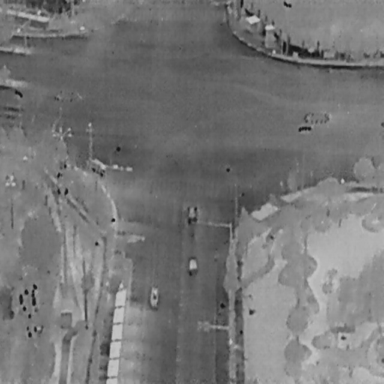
There are three Cars in the infrared image.